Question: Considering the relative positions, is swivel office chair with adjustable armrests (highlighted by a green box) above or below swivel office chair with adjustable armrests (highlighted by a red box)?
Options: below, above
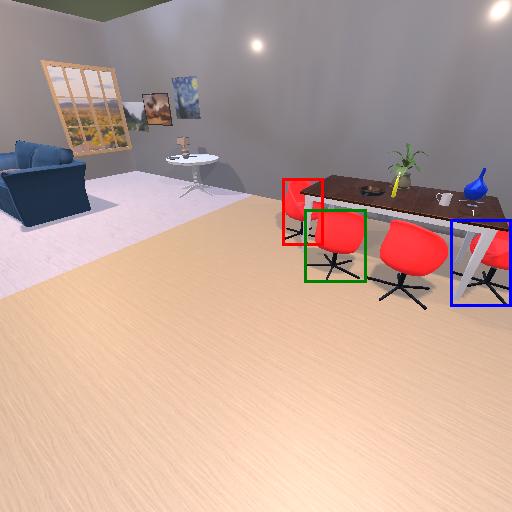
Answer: below